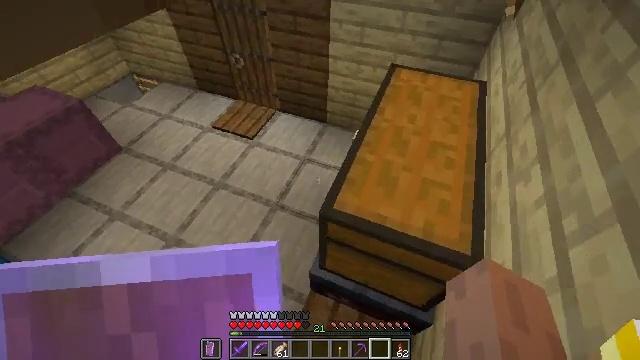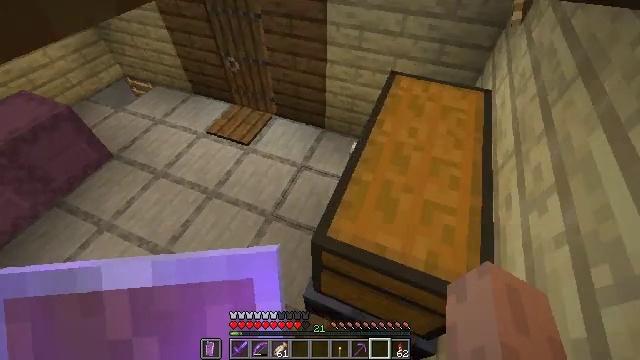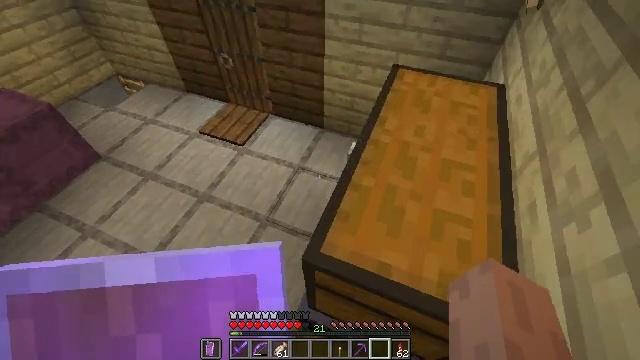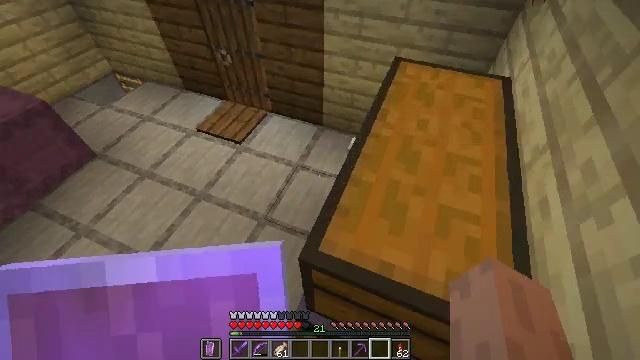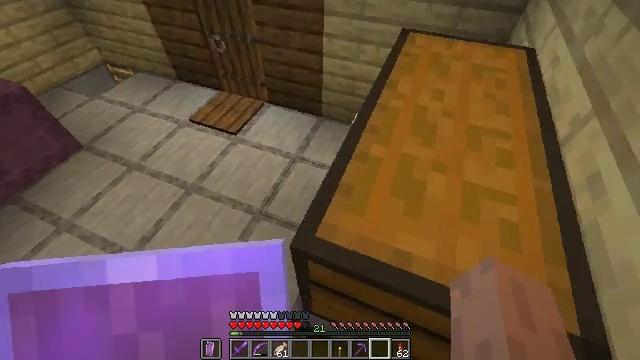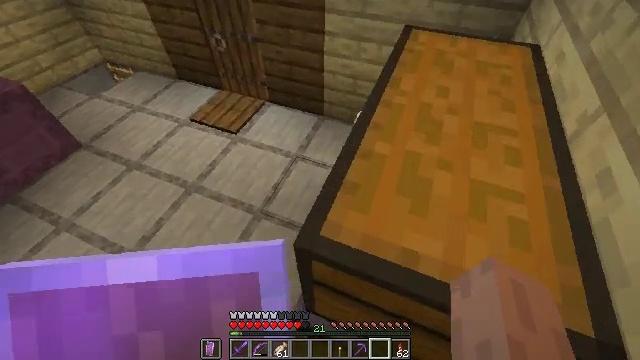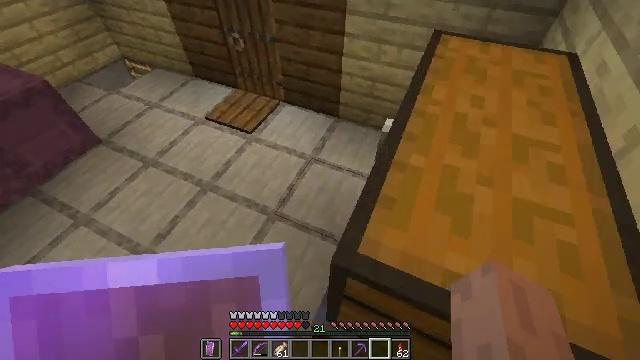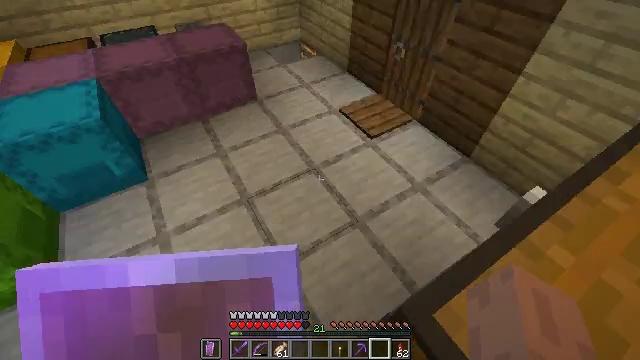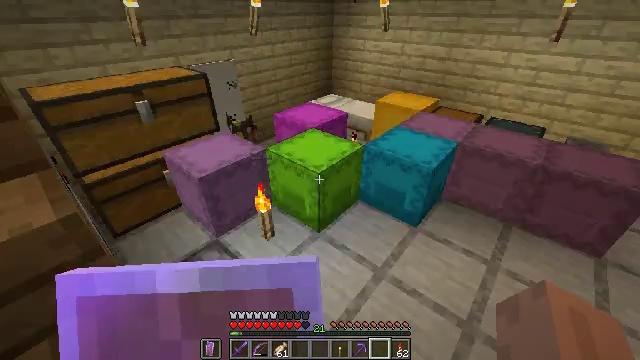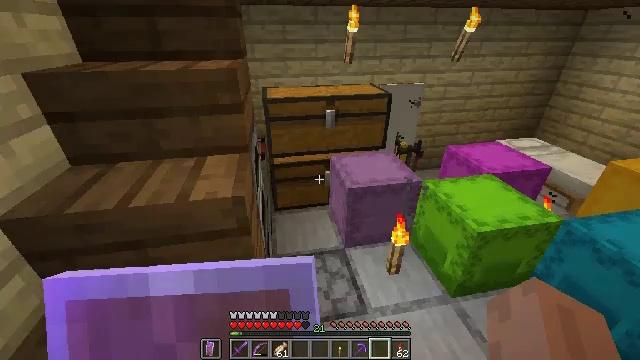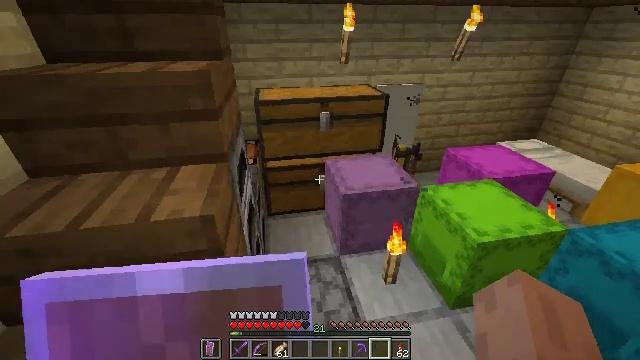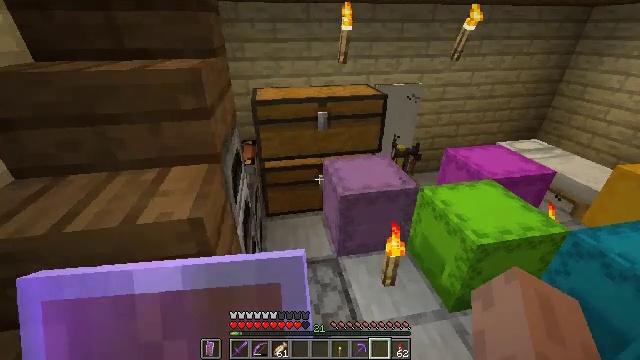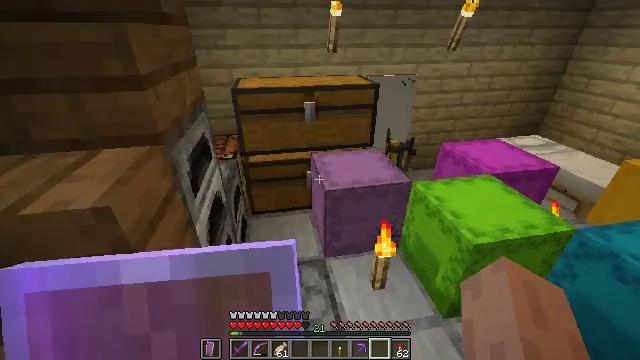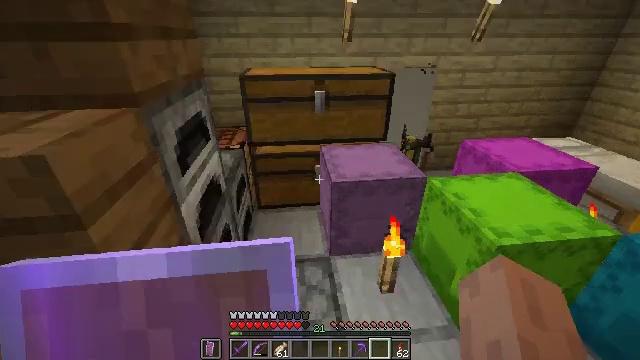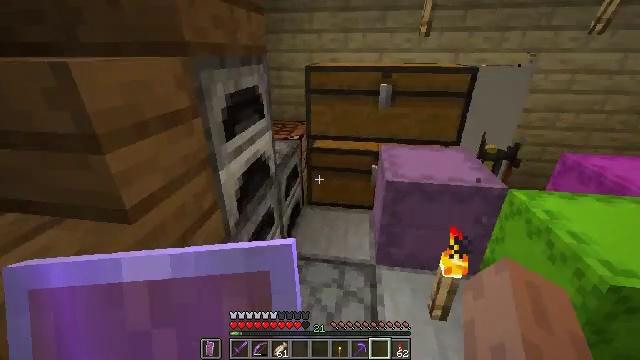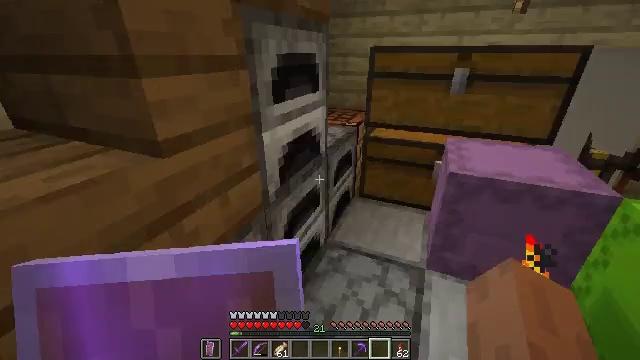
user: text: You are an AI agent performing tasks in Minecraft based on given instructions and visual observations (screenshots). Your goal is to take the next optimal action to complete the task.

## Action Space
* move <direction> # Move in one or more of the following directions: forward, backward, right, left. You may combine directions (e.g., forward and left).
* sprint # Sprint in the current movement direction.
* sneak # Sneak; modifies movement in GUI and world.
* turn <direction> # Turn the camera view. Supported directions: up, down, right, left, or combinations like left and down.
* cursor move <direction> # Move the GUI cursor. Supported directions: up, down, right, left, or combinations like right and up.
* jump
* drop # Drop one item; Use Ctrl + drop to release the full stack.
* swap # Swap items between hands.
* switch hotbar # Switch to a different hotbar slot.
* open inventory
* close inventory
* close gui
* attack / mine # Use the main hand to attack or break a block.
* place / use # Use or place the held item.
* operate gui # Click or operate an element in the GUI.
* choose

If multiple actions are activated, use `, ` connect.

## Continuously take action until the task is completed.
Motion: motion action
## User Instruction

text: Craft a tripwire hook.
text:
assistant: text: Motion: move forward
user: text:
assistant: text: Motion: move forward
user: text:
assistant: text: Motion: move forward
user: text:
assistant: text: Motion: move forward
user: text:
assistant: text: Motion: move forward
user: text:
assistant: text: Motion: move forward, turn left
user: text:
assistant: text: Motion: move forward, turn left and up
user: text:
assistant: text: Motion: move forward, turn left and up
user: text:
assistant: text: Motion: move forward, turn left and up
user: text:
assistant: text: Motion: move forward and move right
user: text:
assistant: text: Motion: move forward and move right
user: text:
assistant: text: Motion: move forward and move right
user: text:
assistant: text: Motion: move forward and move right, turn left
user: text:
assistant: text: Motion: move forward, turn left and up
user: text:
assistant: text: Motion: move forward, turn left
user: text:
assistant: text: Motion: move forward, turn left
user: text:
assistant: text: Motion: move forward, turn left and down
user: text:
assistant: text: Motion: move forward
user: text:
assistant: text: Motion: move forward
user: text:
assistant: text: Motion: move forward
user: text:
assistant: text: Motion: move forward, turn right
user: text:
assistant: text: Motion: move forward and move right, turn right
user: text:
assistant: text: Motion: move forward and move right
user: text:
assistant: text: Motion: move forward and move right
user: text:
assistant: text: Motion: move forward and move right
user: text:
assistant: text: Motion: move forward
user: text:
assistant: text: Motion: move forward
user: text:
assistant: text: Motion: no_op
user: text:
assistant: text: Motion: turn left
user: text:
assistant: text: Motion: no_op